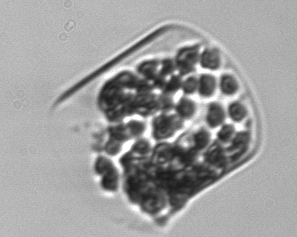
Label: Guinardia_flaccida